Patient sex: F
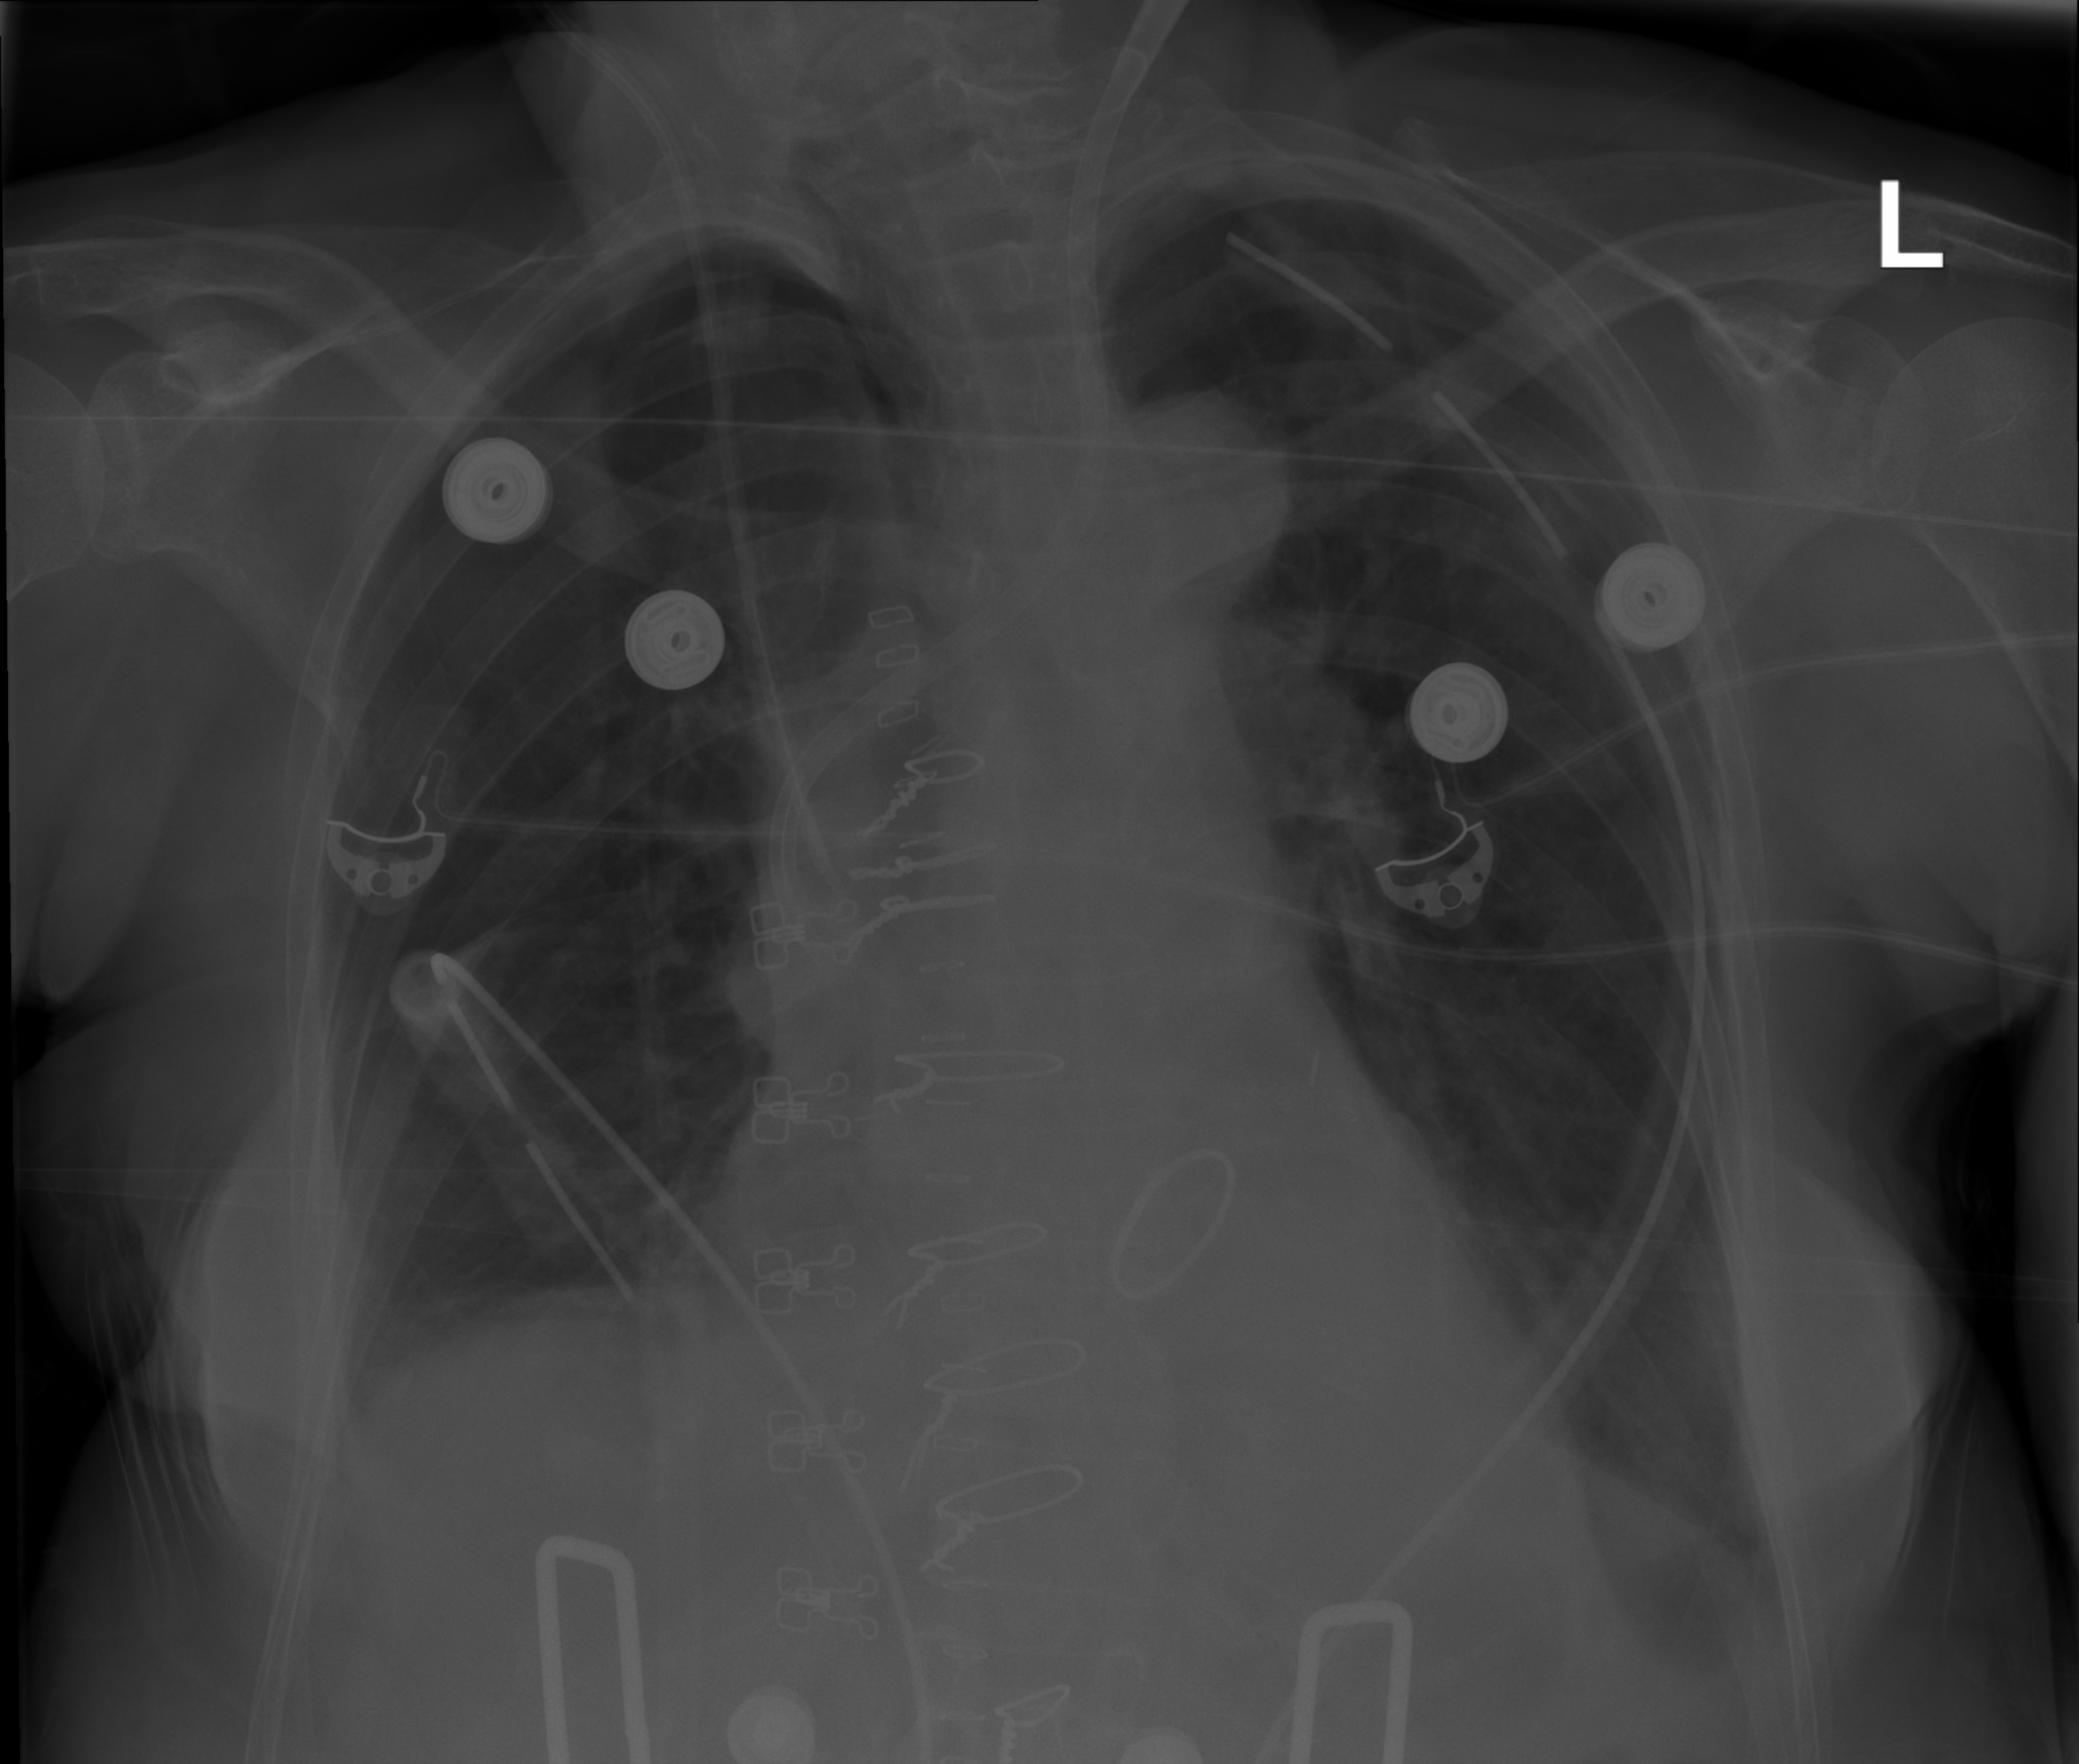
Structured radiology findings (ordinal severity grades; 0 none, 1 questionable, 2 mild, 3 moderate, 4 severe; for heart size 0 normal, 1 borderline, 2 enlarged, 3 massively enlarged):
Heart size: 1
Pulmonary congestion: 0
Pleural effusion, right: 0
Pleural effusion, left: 0
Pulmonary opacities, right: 0
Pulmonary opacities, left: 0
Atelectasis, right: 2
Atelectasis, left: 2